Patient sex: M
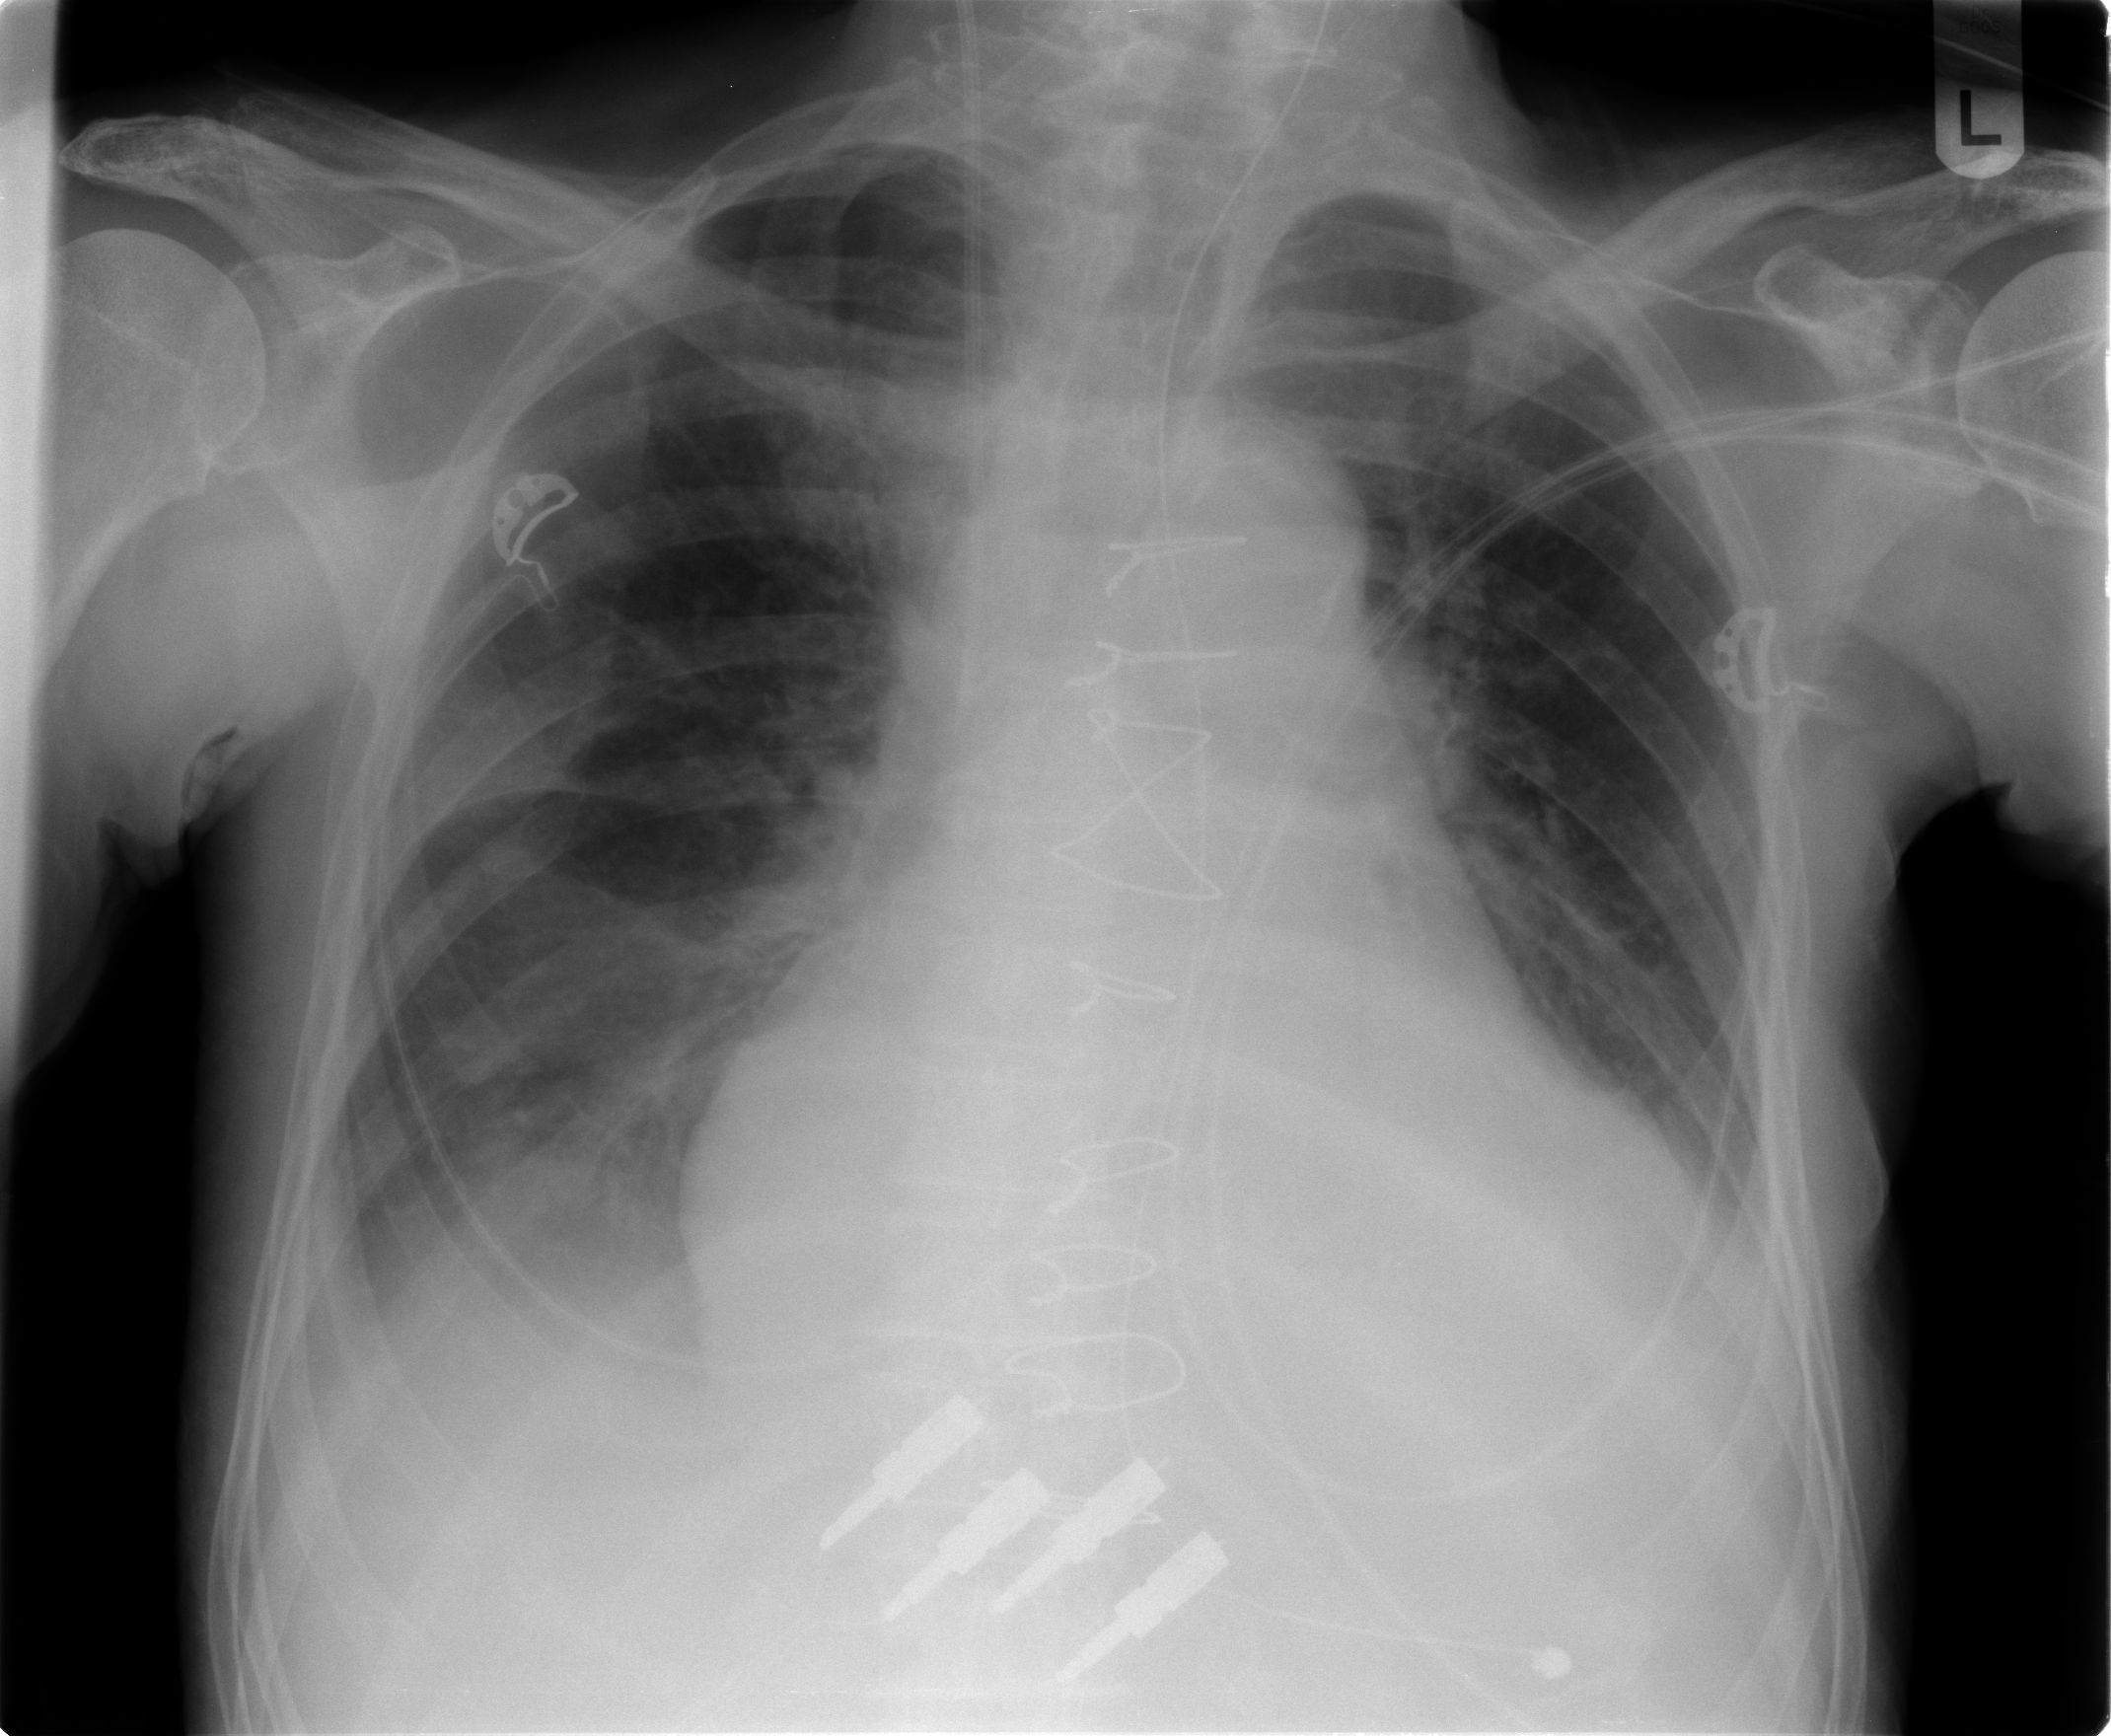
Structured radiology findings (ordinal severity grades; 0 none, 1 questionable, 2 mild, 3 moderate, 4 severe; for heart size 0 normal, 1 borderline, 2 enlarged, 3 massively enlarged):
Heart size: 3
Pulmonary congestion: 2
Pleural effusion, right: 0
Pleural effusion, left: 1
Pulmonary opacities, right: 1
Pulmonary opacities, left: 0
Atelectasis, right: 2
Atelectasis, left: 2